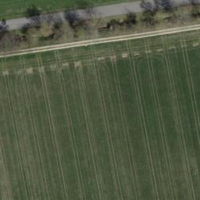
EUNIS habitat code: 52
Species observed at this site:
Dactylis glomerata